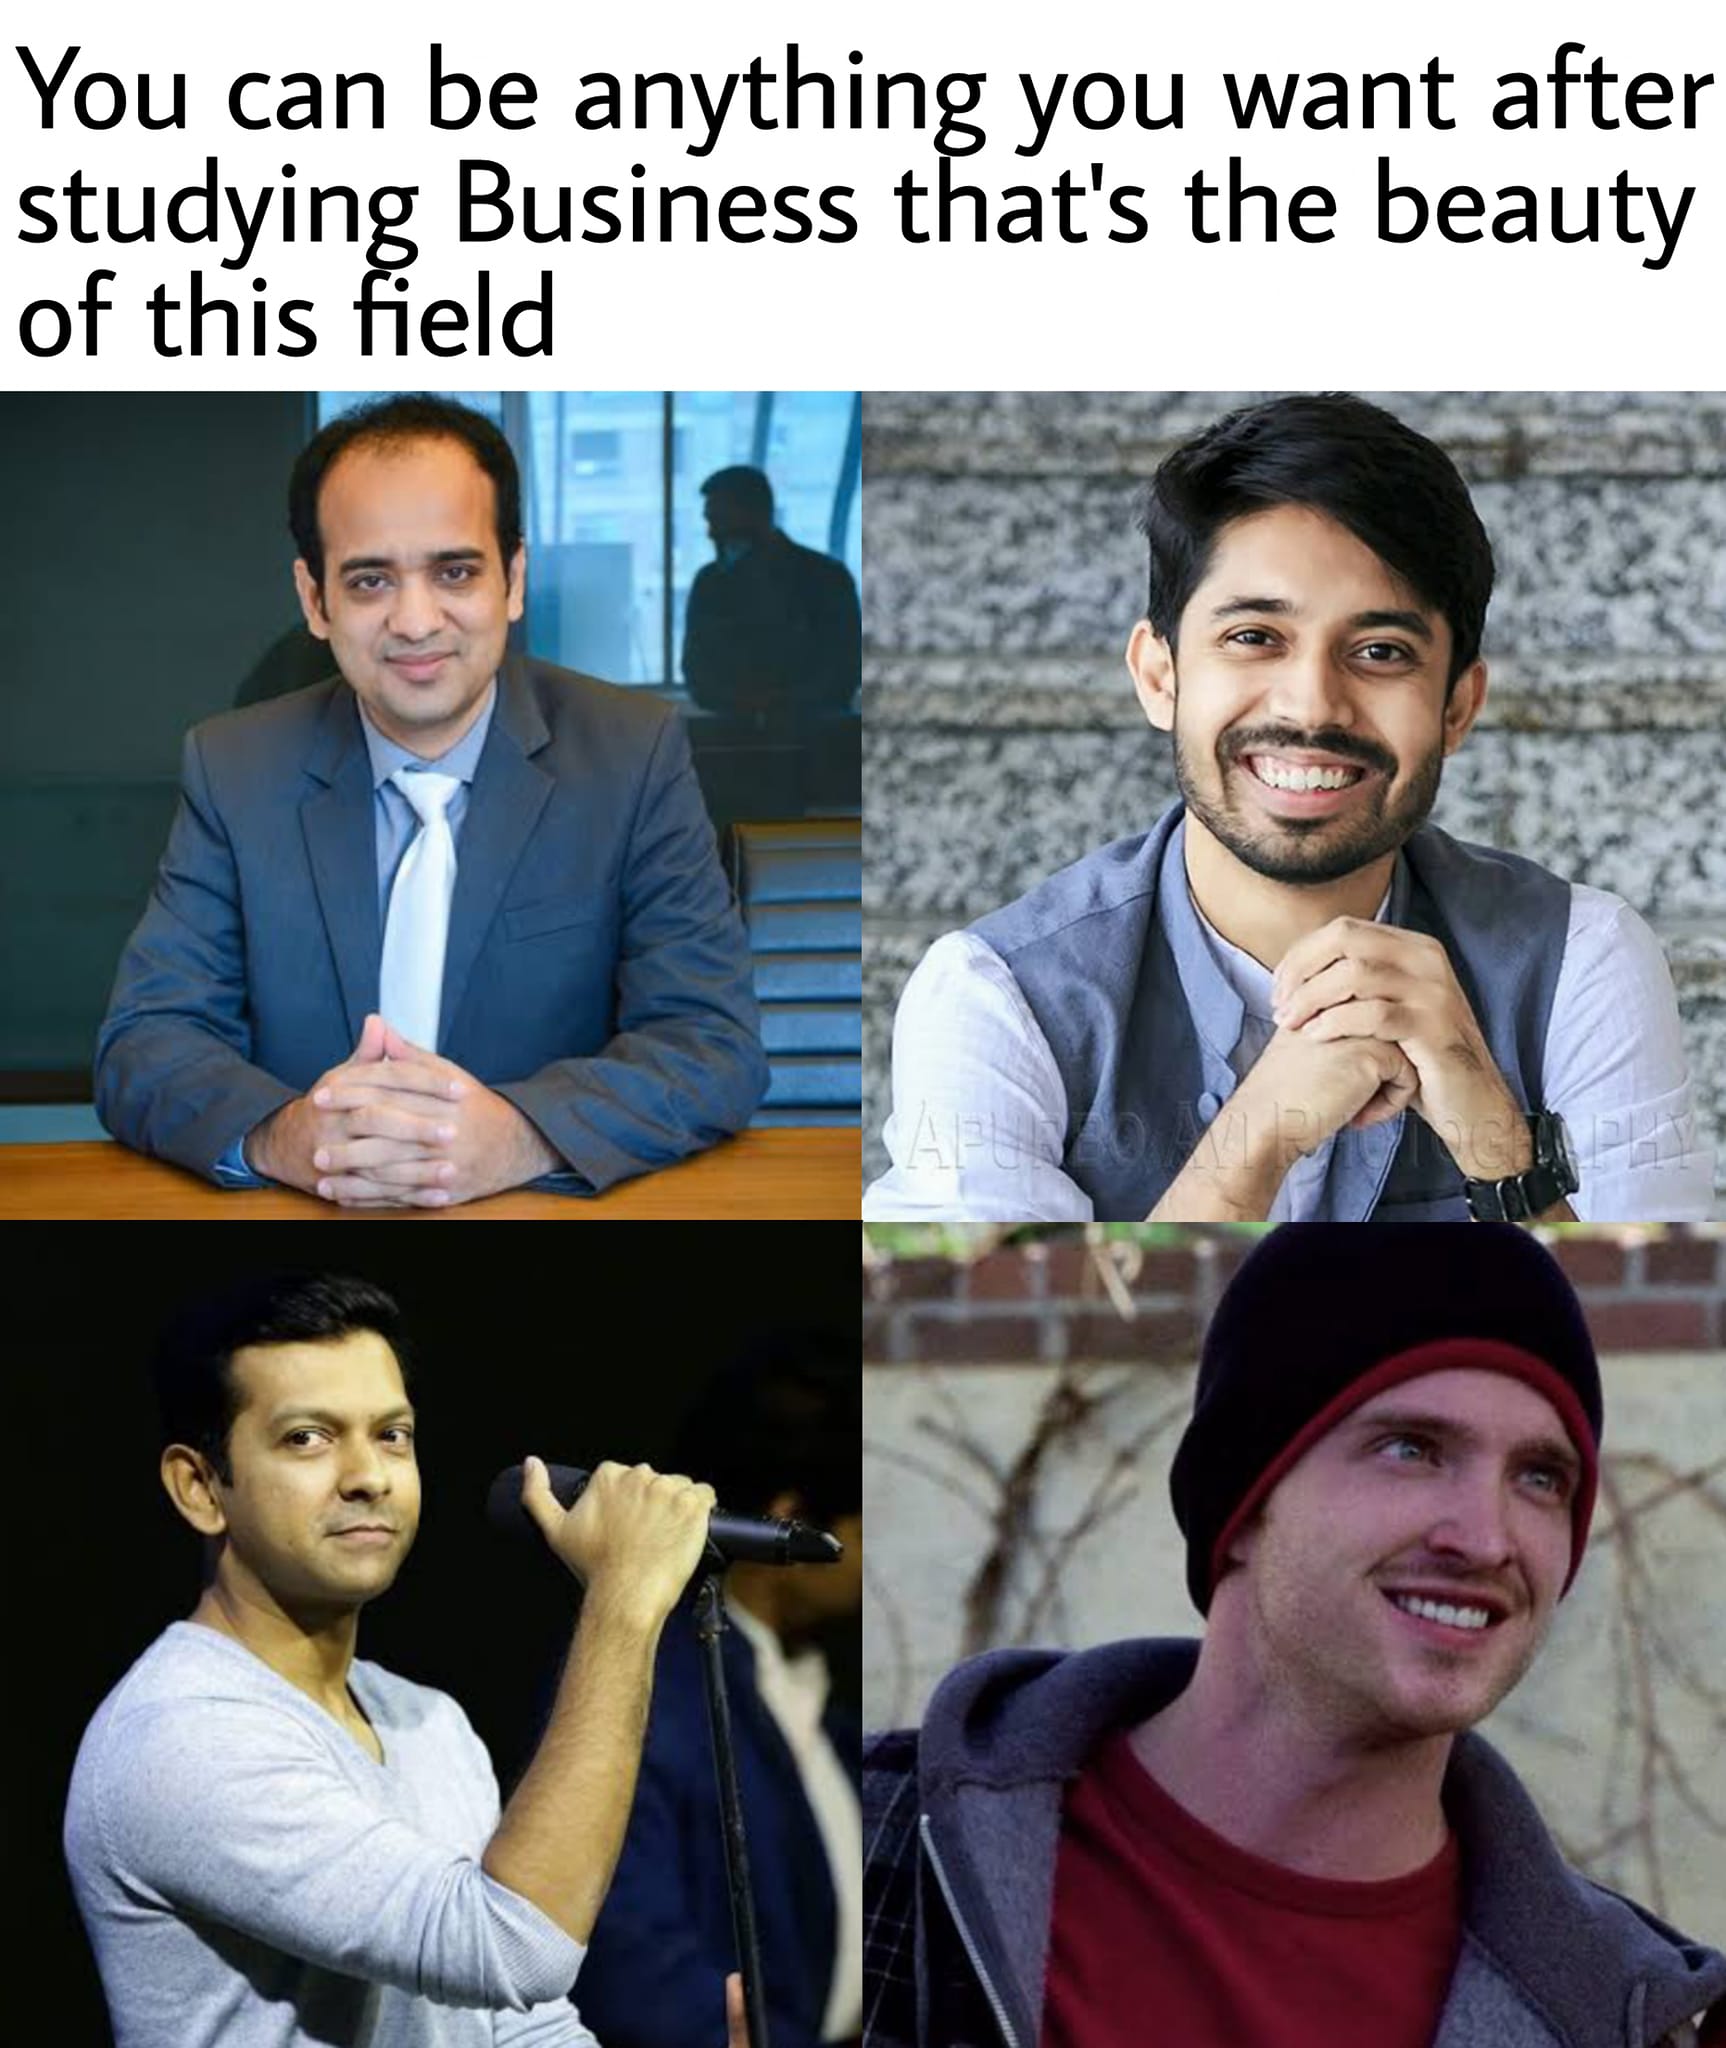
Caption: You can be anything you want after studying Business that's beauty of this field
Label: non-hate